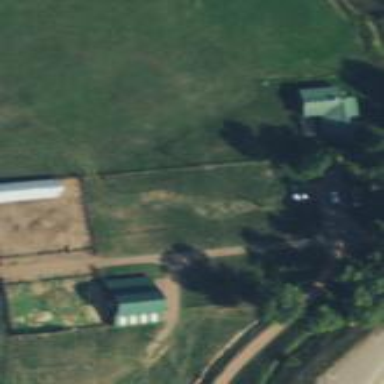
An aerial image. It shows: Farmyard area.